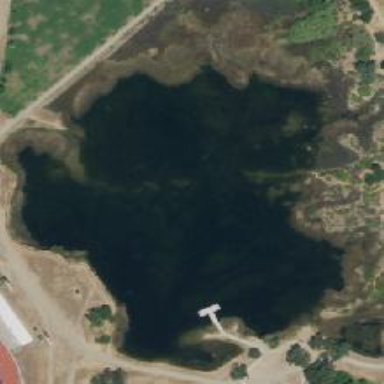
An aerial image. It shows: Reservoir.